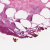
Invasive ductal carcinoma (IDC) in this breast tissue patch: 0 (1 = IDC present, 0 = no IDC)